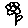
Label: flower